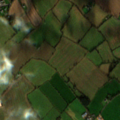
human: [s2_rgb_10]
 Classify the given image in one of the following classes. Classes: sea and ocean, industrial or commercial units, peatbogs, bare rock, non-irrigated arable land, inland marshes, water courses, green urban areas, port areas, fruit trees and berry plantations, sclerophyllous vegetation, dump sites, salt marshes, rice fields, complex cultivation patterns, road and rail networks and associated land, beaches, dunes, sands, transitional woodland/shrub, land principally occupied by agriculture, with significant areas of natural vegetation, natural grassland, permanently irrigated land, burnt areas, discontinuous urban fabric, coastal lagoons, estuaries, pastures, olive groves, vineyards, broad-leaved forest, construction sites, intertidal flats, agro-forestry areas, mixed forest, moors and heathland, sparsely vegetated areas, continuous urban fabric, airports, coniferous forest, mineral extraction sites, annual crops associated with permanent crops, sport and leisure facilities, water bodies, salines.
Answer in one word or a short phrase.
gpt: non-irrigated arable land, pastures